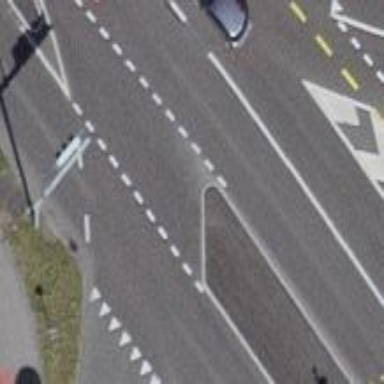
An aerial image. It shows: Traffic island along the road.